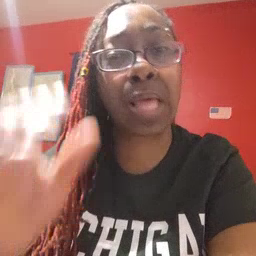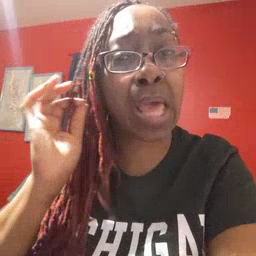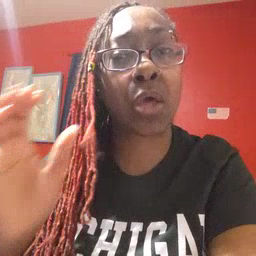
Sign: hair